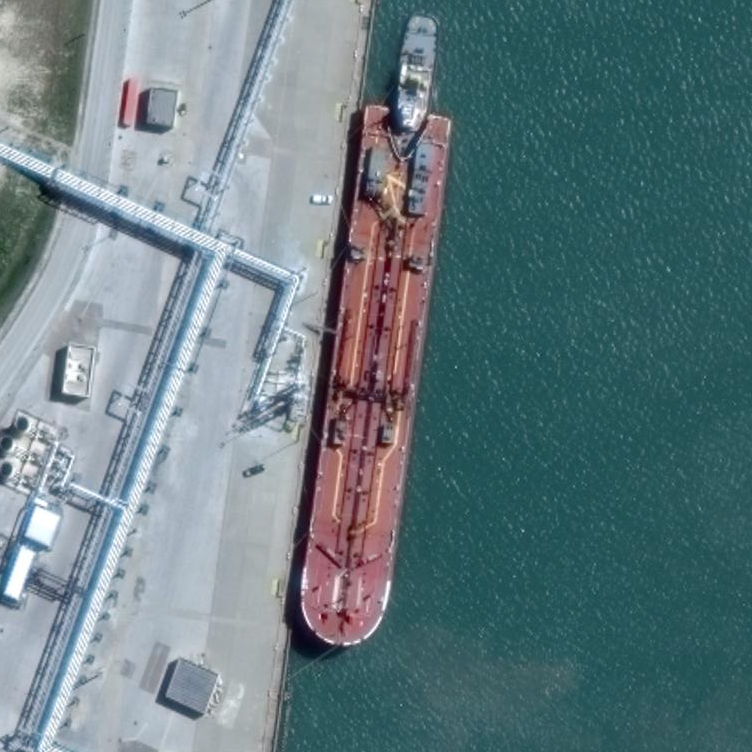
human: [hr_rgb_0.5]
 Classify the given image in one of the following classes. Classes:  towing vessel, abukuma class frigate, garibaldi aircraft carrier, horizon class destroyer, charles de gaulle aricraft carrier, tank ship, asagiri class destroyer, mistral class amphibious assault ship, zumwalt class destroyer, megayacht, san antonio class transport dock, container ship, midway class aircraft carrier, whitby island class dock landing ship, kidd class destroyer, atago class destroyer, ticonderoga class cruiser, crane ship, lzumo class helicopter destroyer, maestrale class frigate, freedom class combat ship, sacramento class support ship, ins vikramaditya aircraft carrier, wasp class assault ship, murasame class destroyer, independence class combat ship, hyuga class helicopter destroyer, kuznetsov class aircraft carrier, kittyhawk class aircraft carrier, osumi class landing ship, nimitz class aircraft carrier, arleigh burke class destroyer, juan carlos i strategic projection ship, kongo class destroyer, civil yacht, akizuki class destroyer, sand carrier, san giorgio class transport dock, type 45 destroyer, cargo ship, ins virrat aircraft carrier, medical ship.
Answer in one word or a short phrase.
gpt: Tank ship